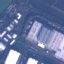
Land use / land cover: Industrial